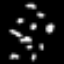
Label: square